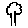
Label: tree